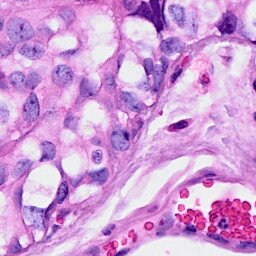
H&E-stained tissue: Breast